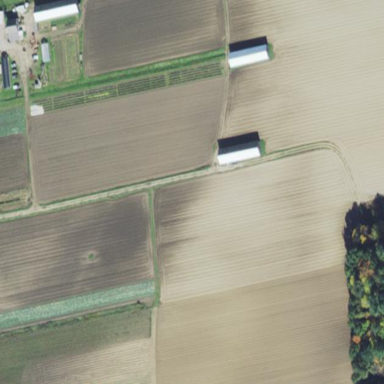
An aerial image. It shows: Farmland with agricultural activities.